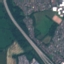
Label: Highway